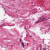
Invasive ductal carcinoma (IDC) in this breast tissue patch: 0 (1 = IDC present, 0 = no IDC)